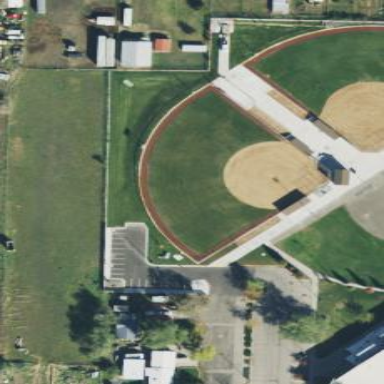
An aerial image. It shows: Baseball pitch for leisure land activities.